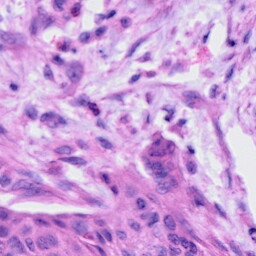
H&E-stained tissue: Cervix